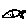
Label: fish